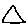
Label: triangle